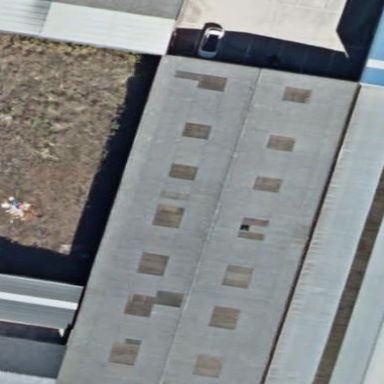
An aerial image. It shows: Warehouse.